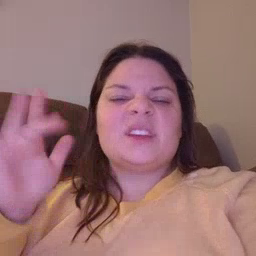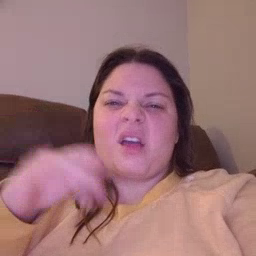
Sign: yucky